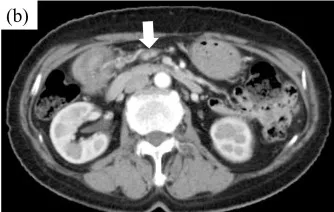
Contrast-enhanced computed tomography findings. . (b) Several regional lymph nodes were swollen.
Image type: radiology (ct)